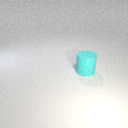
large cyan rubber cylinder